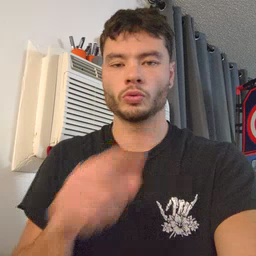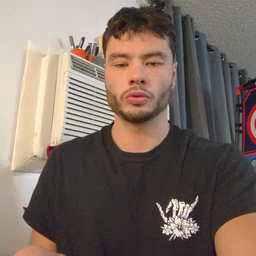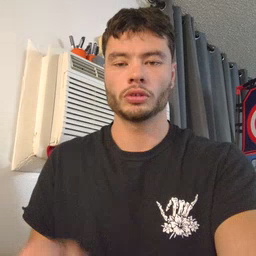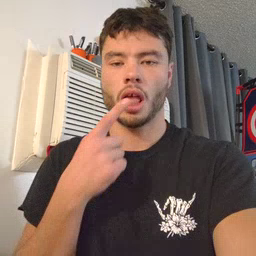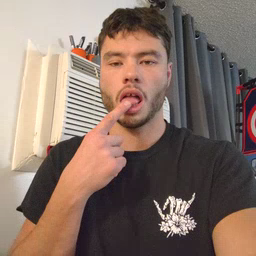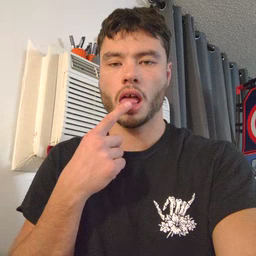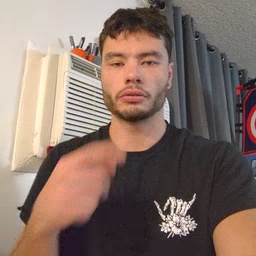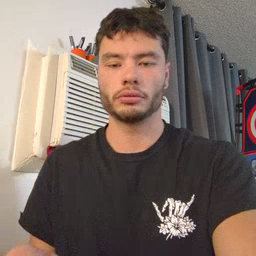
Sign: tongue